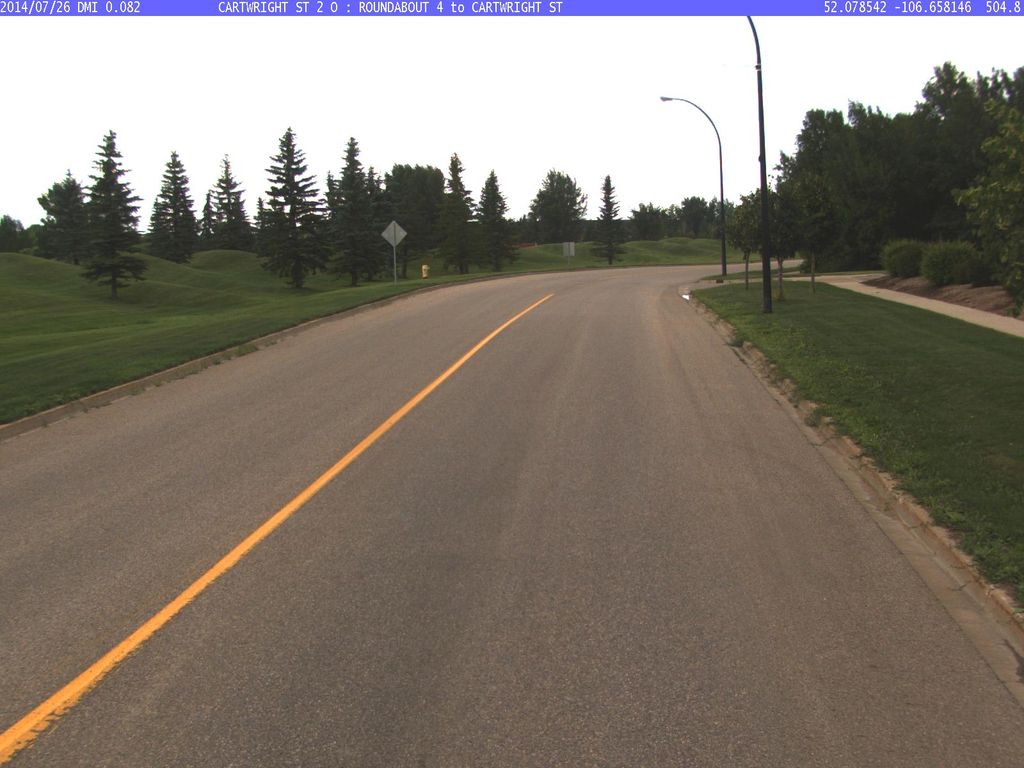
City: saskatoon